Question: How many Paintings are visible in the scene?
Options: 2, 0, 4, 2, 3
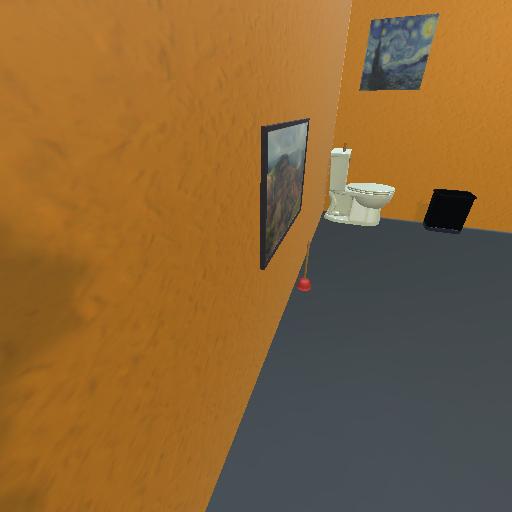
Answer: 2